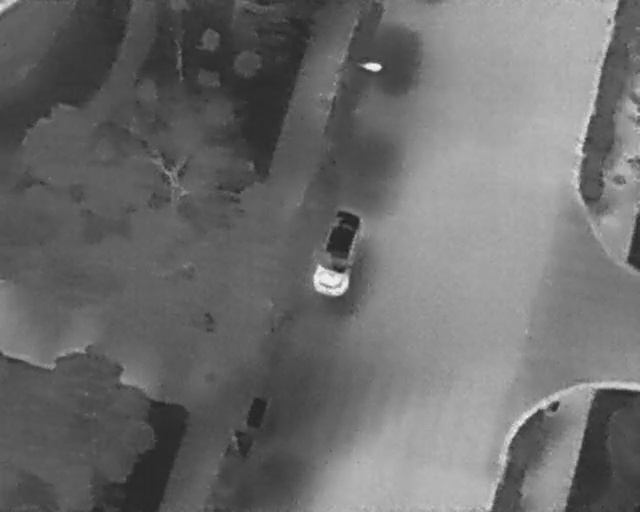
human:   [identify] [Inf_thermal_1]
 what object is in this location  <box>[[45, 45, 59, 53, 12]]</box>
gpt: <ref>1 large car at the center</ref>